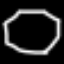
Label: octagon